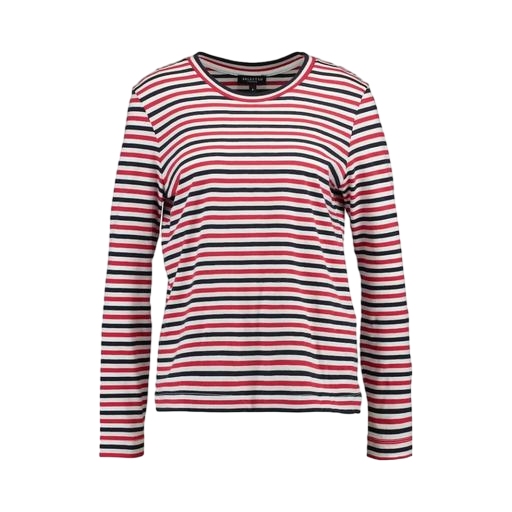
red women's striped long-sleeve t-shirt, long sleeved red striped shirt, striped red and white shirt, white background